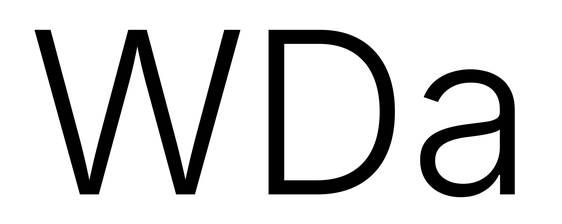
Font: Inter_Light